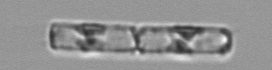
Label: Guinardia_delicatula